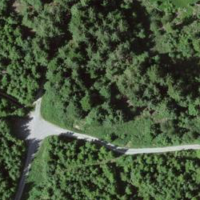
EUNIS habitat code: 41
Species observed at this site:
Tussilago farfara